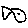
Label: fish